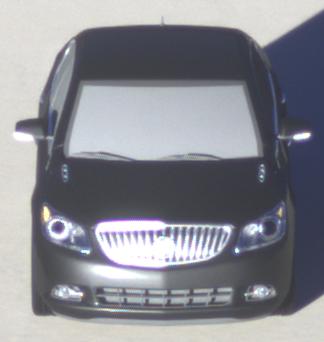
Make: Buick
Model: LaCrosse
Detailed model: Gen. 2
Model produced from: 2009
Model produced until: 2016
Doors: 4
Color: black
Road condition: dry road
Daytime: sunrise or sunset
Contrast: low contrast